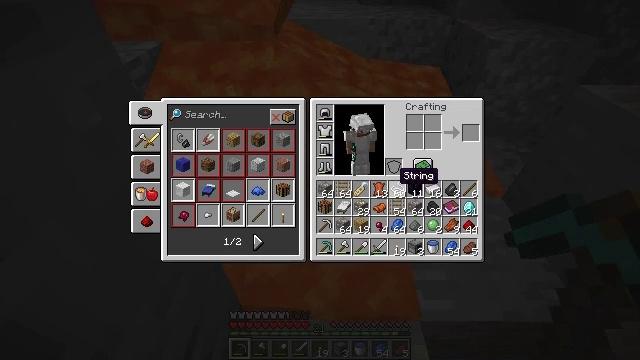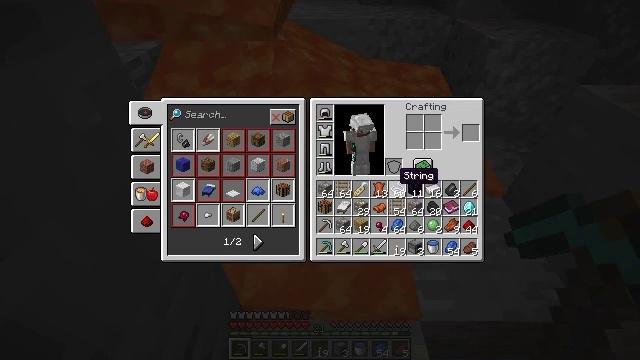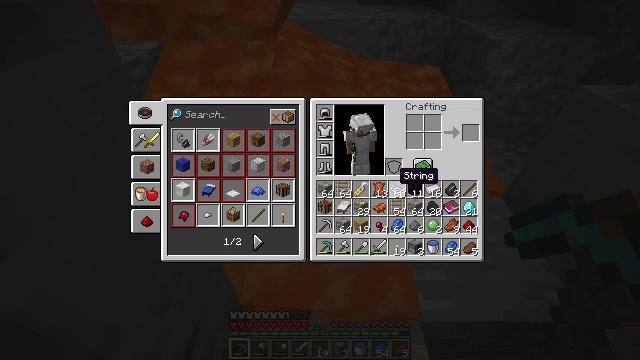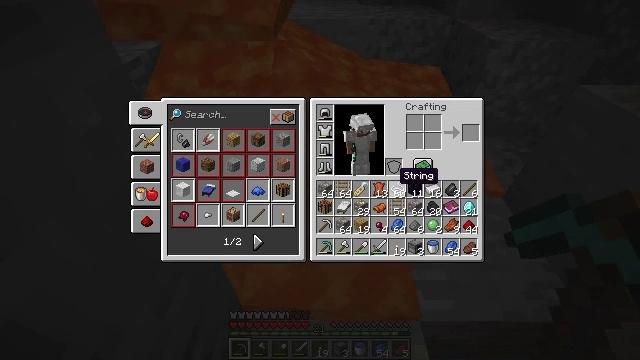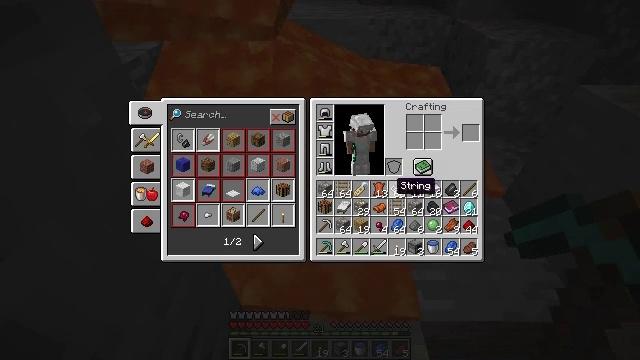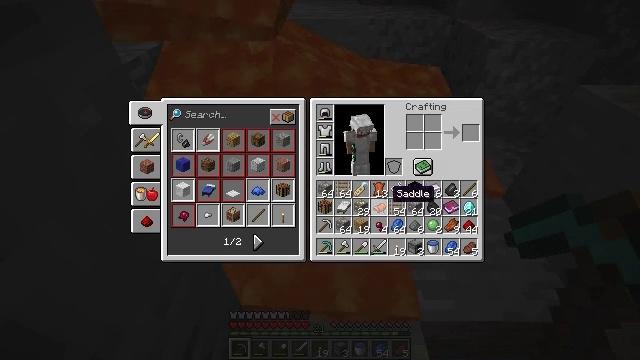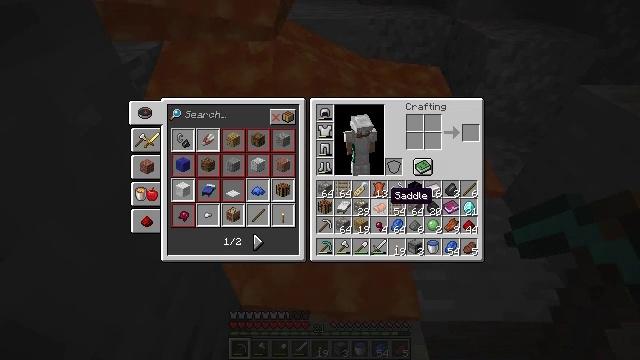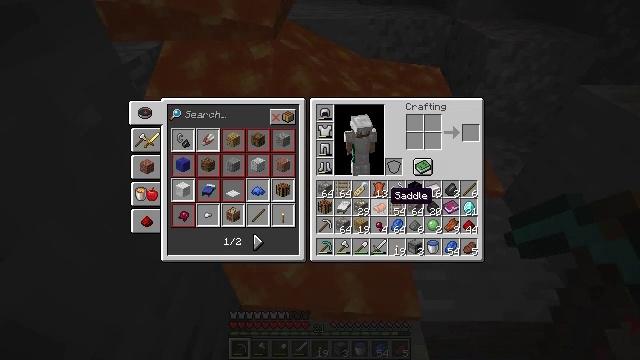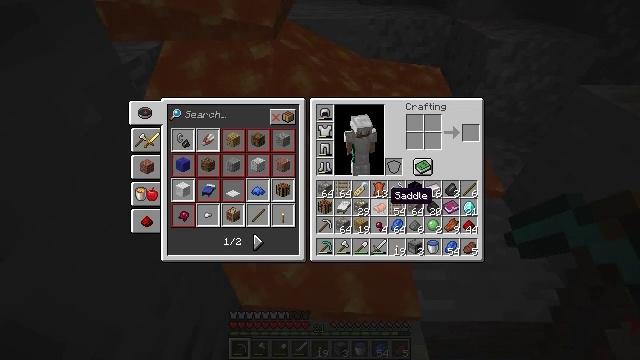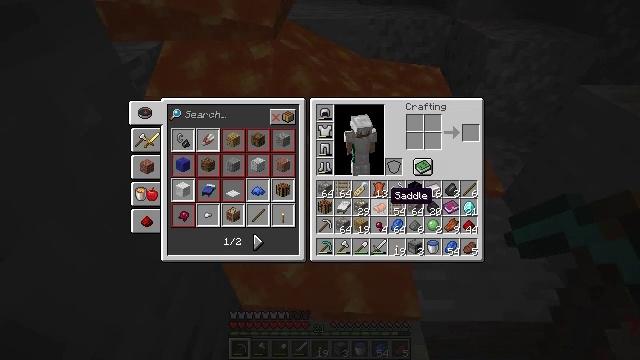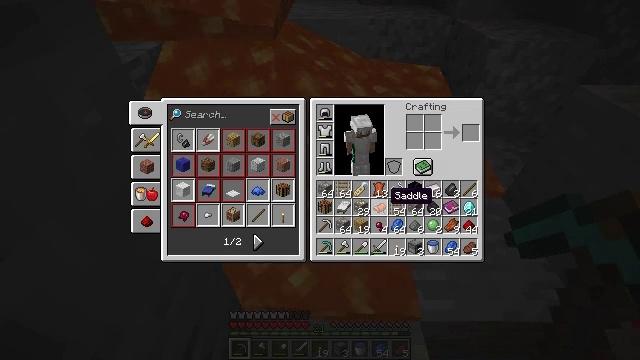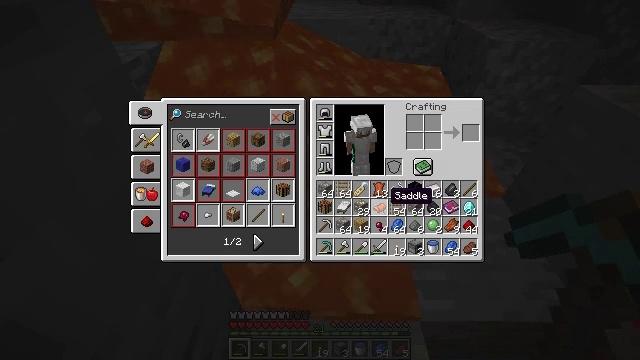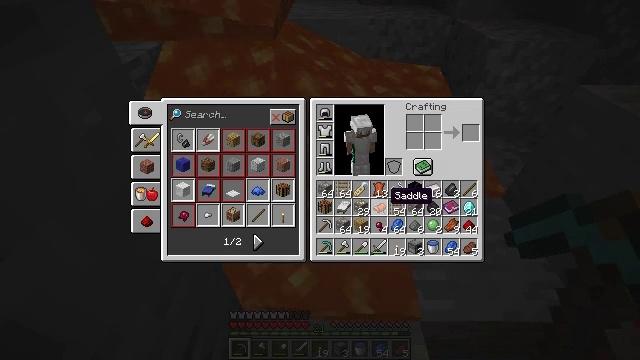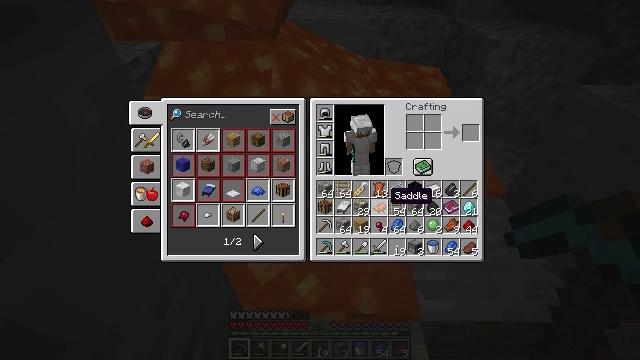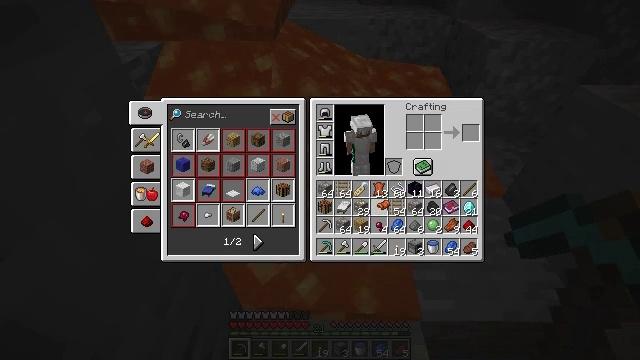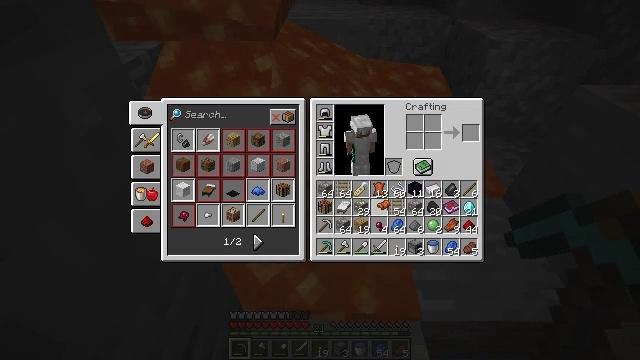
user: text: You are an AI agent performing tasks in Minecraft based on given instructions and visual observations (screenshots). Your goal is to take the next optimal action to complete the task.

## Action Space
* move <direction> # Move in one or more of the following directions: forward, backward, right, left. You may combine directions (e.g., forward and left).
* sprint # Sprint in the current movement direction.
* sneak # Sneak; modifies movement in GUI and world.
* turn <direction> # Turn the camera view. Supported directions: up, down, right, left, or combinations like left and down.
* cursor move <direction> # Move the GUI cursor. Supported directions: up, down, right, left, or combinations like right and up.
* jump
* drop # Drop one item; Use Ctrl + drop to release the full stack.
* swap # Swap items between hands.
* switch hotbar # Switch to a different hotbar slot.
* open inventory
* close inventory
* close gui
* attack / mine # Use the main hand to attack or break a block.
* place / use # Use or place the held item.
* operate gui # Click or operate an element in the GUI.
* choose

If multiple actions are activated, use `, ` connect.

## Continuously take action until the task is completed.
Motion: motion action
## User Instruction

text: drop saddle
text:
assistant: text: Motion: no_op
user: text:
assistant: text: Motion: no_op
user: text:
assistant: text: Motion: no_op
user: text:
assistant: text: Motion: cursor move down
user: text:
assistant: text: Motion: cursor move down
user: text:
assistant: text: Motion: no_op
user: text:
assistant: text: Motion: no_op
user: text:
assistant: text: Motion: no_op
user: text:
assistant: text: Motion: no_op
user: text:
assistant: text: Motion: no_op
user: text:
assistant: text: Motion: no_op
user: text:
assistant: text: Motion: no_op
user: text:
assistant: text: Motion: no_op
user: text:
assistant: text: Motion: operate gui
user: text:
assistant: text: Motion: operate gui
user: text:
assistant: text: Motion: operate gui
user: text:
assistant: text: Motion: no_op
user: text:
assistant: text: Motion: cursor move right and up
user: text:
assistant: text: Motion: cursor move right and up
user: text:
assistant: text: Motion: cursor move right and up
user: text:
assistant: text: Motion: no_op
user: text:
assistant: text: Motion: operate gui
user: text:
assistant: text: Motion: operate gui
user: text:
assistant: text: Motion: operate gui
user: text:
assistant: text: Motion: no_op
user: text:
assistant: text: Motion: no_op
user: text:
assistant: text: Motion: no_op
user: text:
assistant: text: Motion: no_op
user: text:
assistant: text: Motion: no_op
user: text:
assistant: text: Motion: no_op